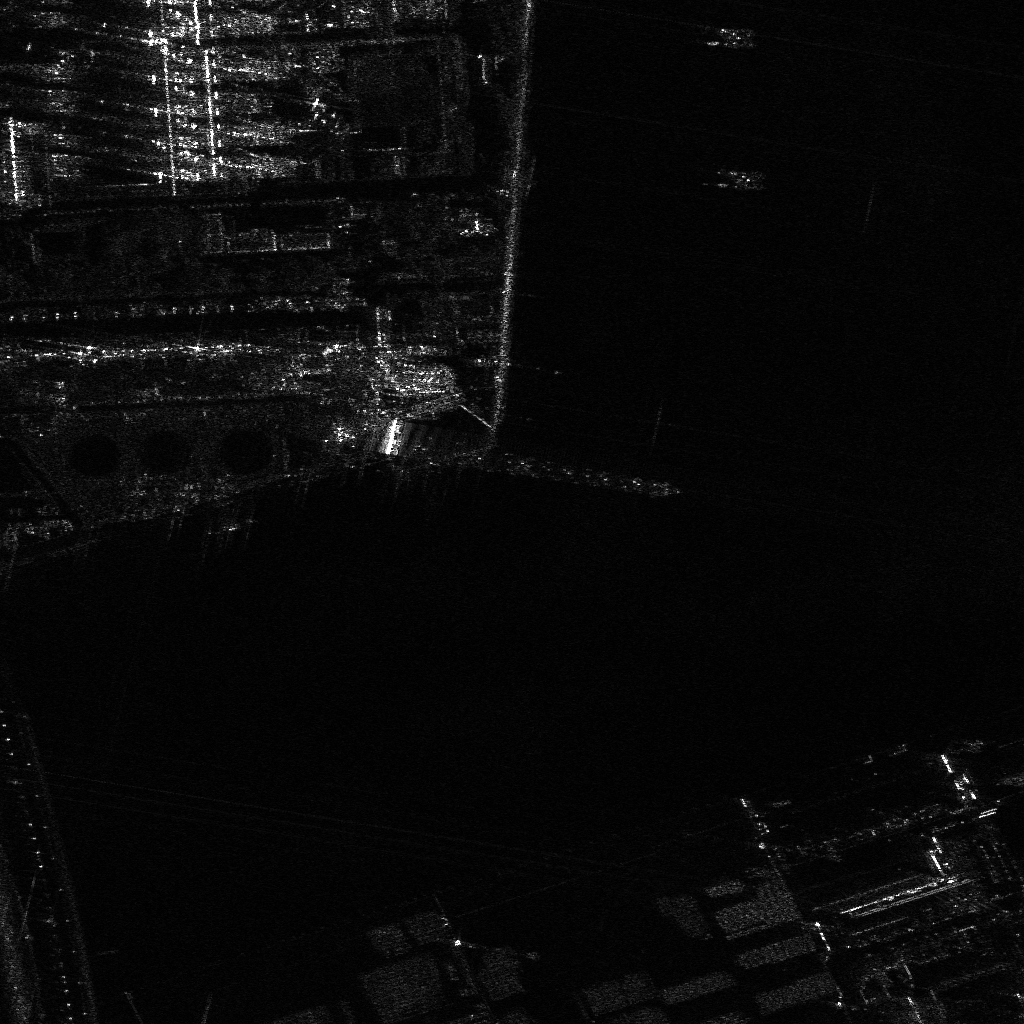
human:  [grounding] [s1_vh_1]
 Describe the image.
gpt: In the satellite image, there is  <ref>2 medium container </ref> <box>[[68, 2, 73, 4, 7], [69, 16, 74, 19, 7]]</box> located at top right.